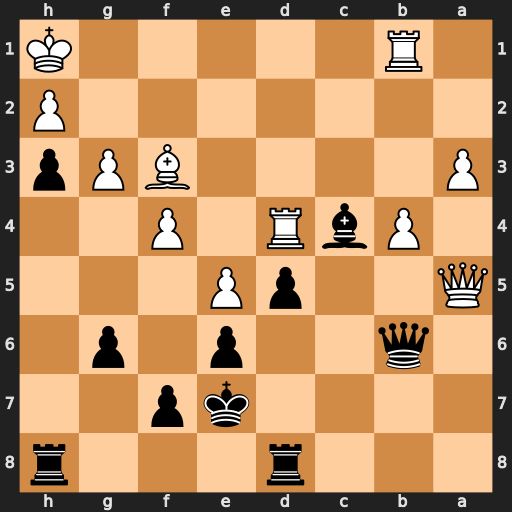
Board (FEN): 3r3r/4kp2/1q2p1p1/Q2pP3/1PbR1P2/P4BPp/7P/1R5K
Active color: b
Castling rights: -
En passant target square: -
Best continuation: Qxd4 Qc5+ Qxc5